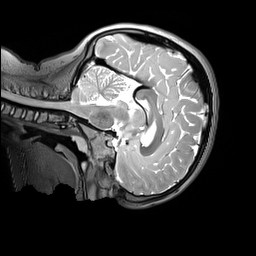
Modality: T2w
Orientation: sagittal
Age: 12
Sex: female
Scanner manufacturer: siemens
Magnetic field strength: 3 T
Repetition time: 3.2 s
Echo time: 0.408 s